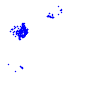
Particle: kaon